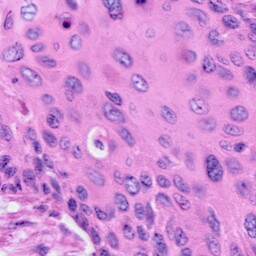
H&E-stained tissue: Cervix